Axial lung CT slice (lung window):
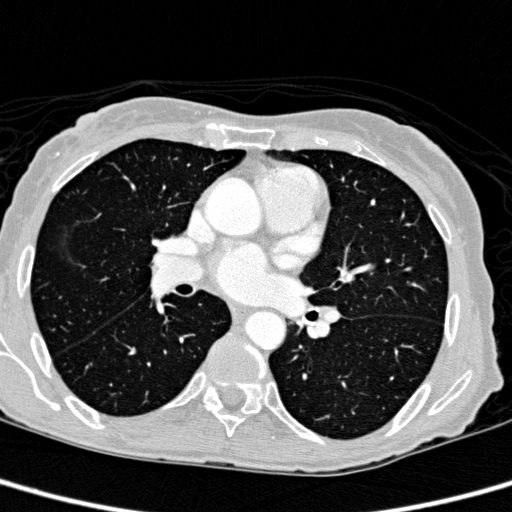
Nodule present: no